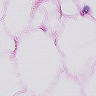
Metastatic tissue present: no